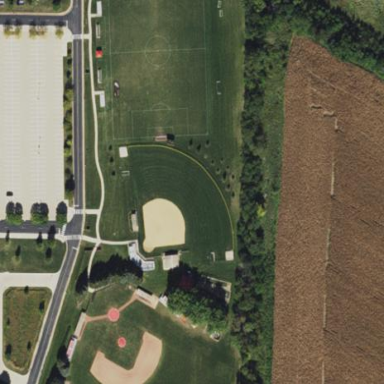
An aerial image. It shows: Baseball pitch for leisure land.